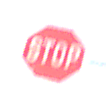
Verkehrszeichen: Stop
Umgebung: Outdoor, Urban
Tageszeit: SunriseSunset
Wetter: PartlyCloudy
Licht: Natural
Jahreszeit: Autumn
Kontrast: HighContrast